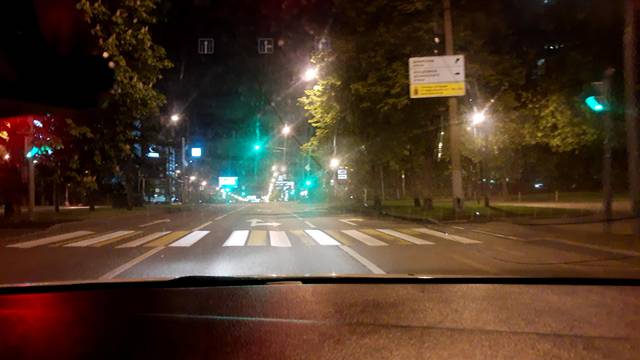
Region: Russia
Coordinates: 55.703, 37.579